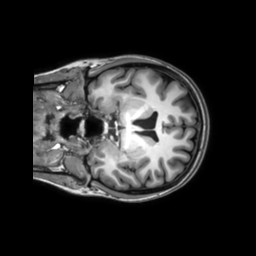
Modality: T1w
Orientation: coronal
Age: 25
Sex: female